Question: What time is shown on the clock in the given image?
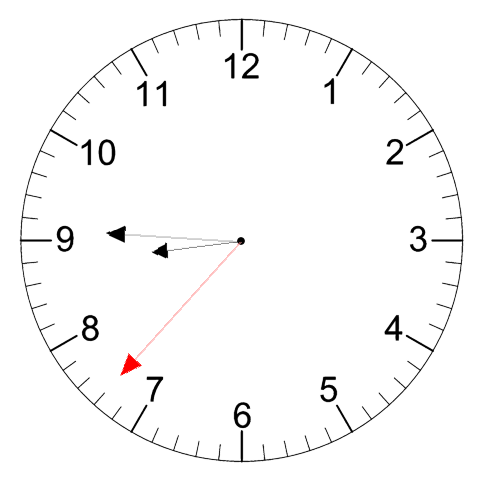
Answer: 08:45:37